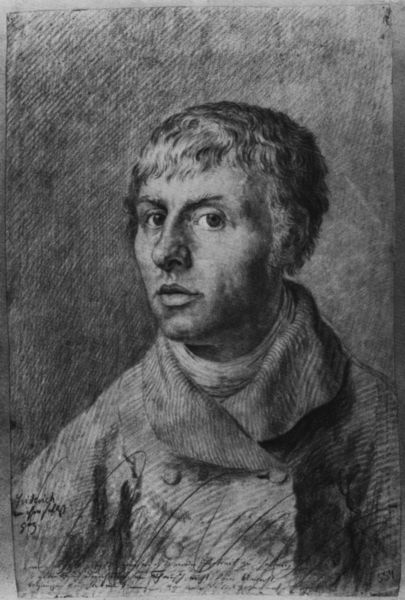
Titel: Selbstbildnis
Künstler: Caspar David Friedrich
Standort: Kopenhagen
Institution: Königliches Kupferstichkabinett
Schlagwörter: dunkel, mann, schatten, weiß, frisur, grau, haar, hell, hintergrund, mund, nase, profil, schwarz, skizze, vordergrund, zeichnung, blick, schal, tuch, blond, hemd, jacke, jung, wand, arm, augen, falten, gesicht, kleidung, kragen, mensch, bildnis, hals, portrait, porträt, signatur, auge, haare, mantel, stoff, augenbrauen, brustbild, knopf, locken, schulter, schultern, holzschnitt, schrift, papier, perspektive, studie, signiert, friedrich, falte, ernst, büste, halstuch, dreiviertelansicht, junge, knöpfe, selbstporträt, striche, unterschrift, kohle, druckgrafik, schraffur, radierung, stich, schwarzweiß, text, beschriftung, selbstbildnis, schraffiert, bleistift, kurz, bleistiftzeichnung, jüngling, selbstportrait, halbportrait, junger mann, halbprofil, anblick, knopfreihe, halsbinde, schraffierung, aufschlag, handschrift, frage, graphit, gestrichelt, grafit, bartlos, zweifel, kreuzschraffur, paletot, skeptik, doppelreihig, en